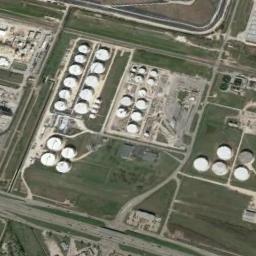
Label: storage tanks